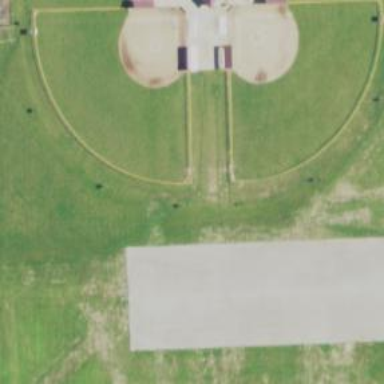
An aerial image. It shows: Baseball pitch for leisure and sports activities.